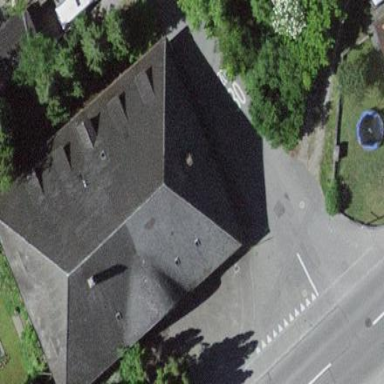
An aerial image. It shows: Residential building.